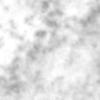
Label: no_change